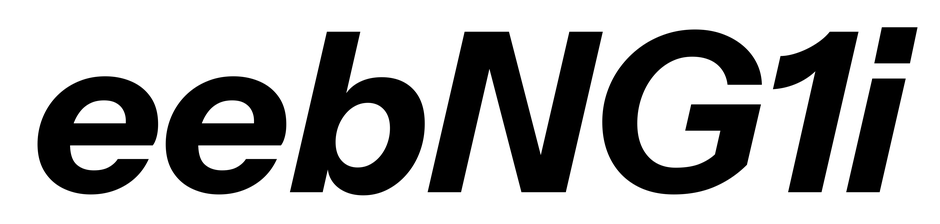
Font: InstrumentSans-Italic_Bold_Italic